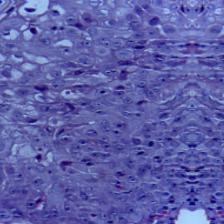
Diagnosis: OSCC